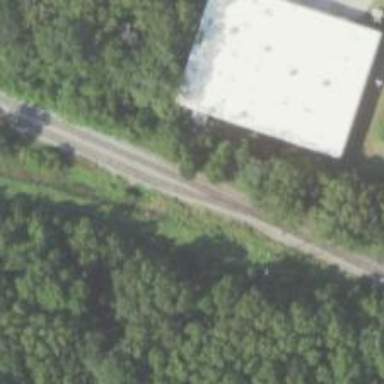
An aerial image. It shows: Railway siding for service.